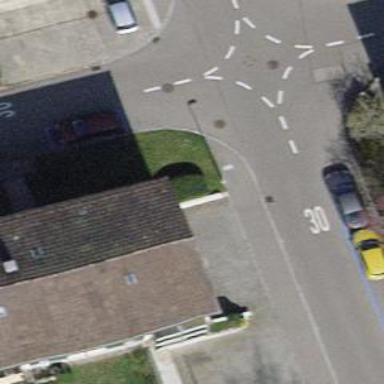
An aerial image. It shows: Kerb serving as barrier.